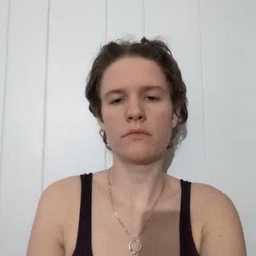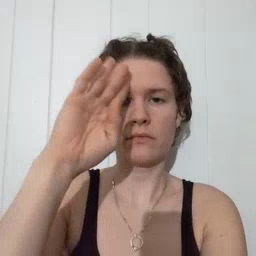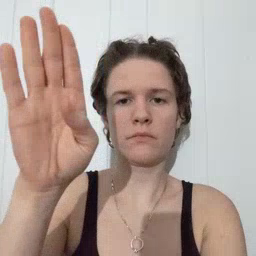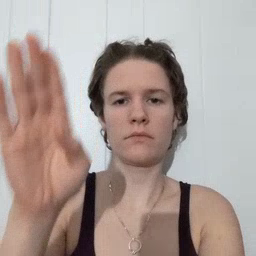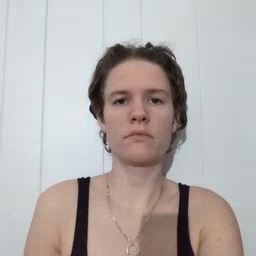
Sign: hello